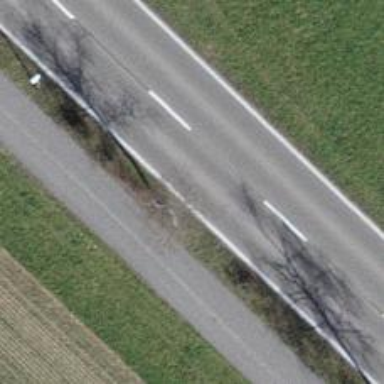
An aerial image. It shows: Avenue of trees.